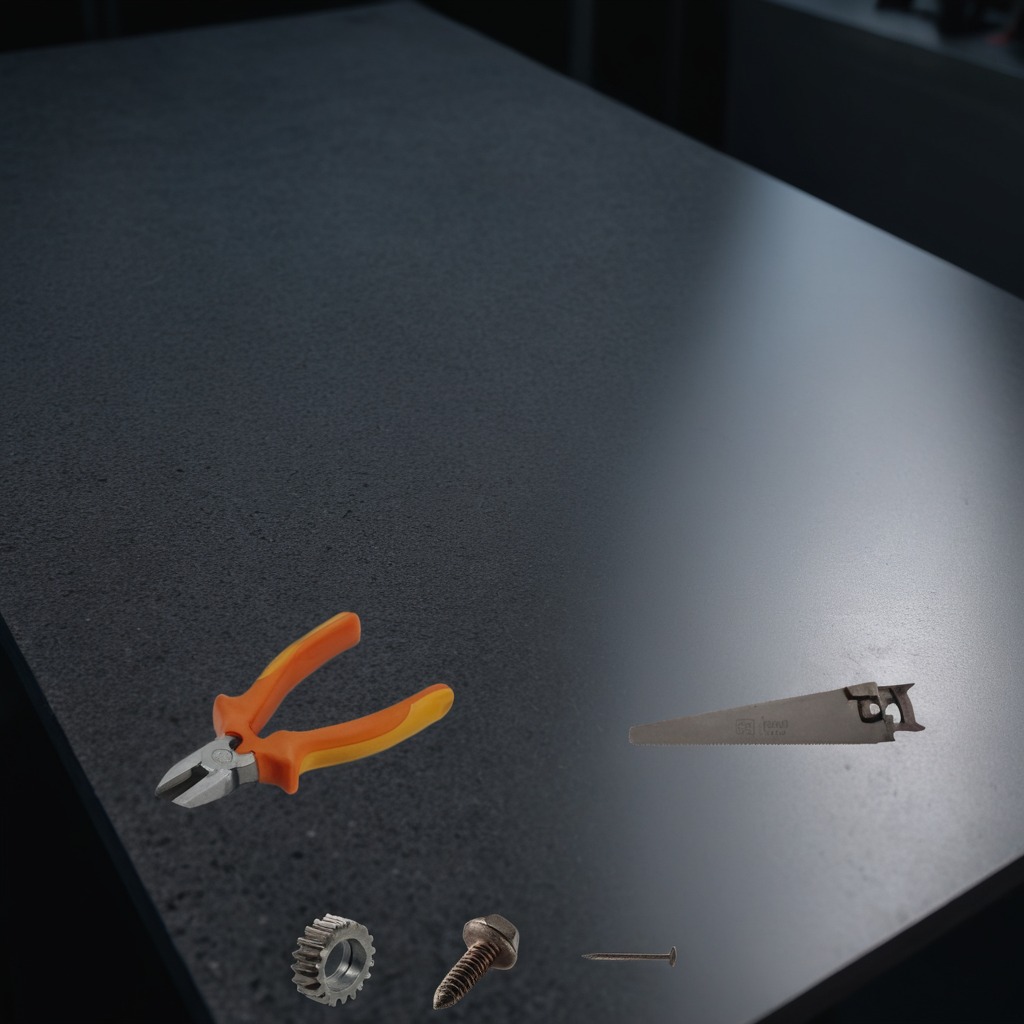
A steel gear with teeth, a metal machine screw, an iron nail, pliers, and a handheld metal saw are lying on the clean granite table inside a workshop at night.